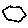
Label: hexagon